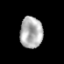
Tissue: prostate
Cell type: T cells
Senescence score: 0.3027
Nuclear area (px): 700
Mean DAPI intensity: 174.19